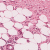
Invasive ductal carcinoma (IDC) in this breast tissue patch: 1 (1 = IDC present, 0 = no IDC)